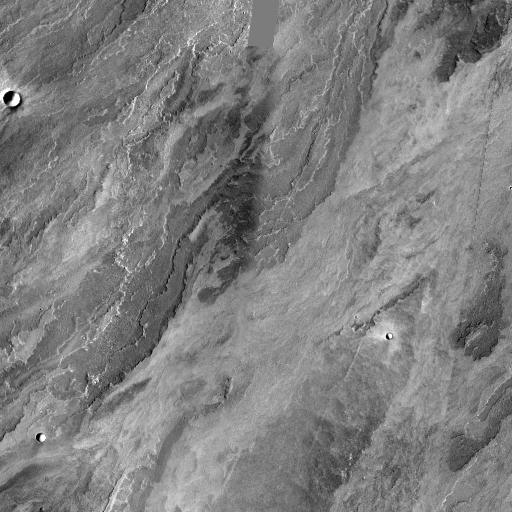
Crater classes present: Background, Other